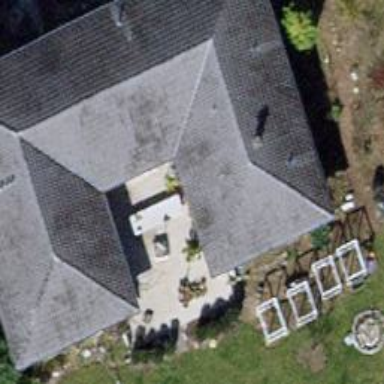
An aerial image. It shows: House with hipped roof.